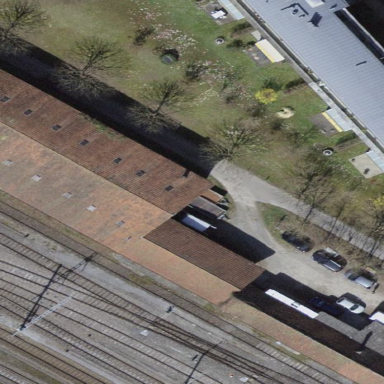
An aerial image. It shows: Warehouse building.